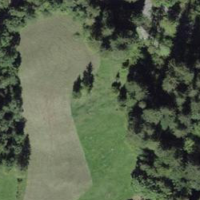
EUNIS habitat code: 23
Species observed at this site:
Galeopsis tetrahit